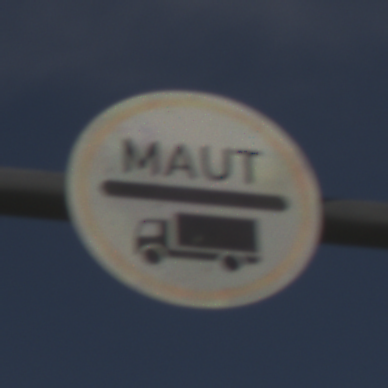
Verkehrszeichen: Mautpflicht
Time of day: MorningAfternoon
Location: Outdoor (Nature)
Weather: PartlyCloudy
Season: NotSpecified
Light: Natural